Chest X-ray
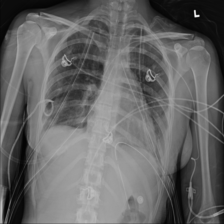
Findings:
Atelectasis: negative
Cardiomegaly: negative
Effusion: positive
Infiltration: negative
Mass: negative
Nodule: negative
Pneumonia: negative
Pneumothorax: positive
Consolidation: negative
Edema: negative
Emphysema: negative
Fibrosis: negative
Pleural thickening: negative
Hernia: negative